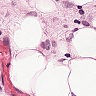
Metastatic tissue present: yes